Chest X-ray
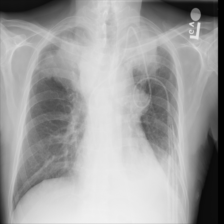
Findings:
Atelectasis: positive
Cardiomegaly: negative
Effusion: positive
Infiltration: negative
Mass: positive
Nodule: negative
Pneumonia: negative
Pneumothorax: negative
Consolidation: negative
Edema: negative
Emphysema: negative
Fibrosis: negative
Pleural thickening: negative
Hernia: negative